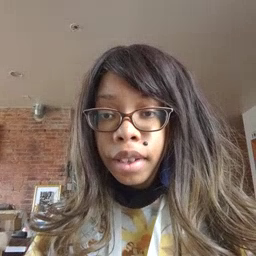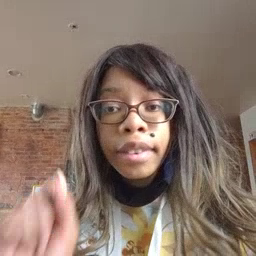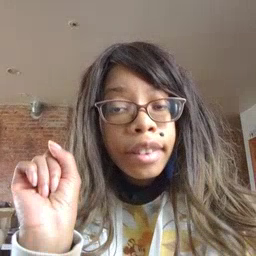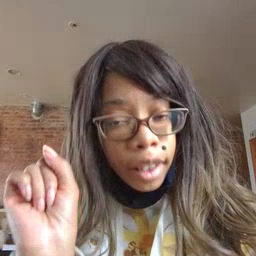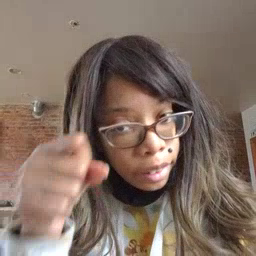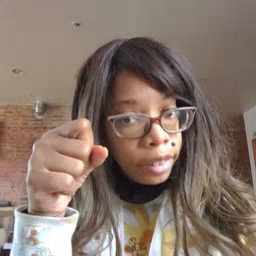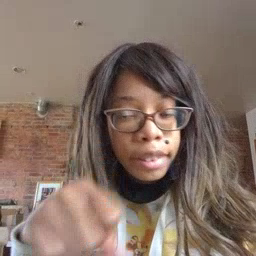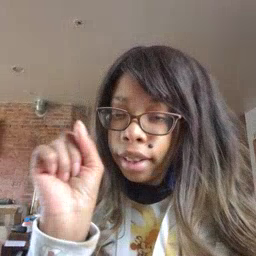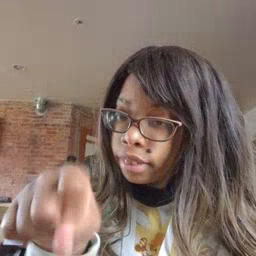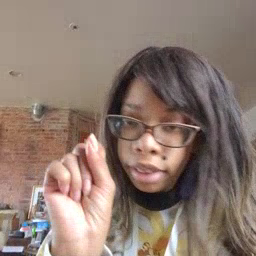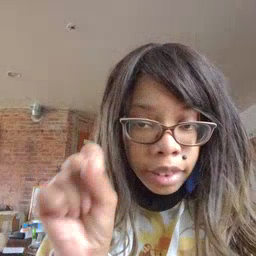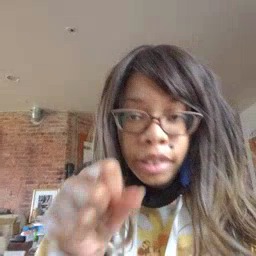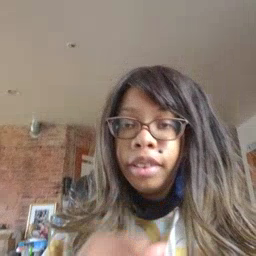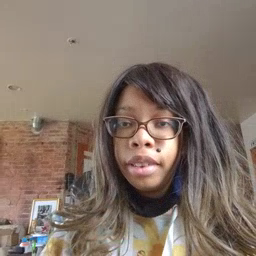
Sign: yes